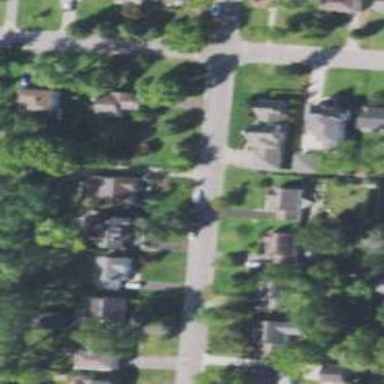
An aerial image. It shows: Residential driveway serving as service road.